Question: I have user control that includes 'OpenFileDialog' and 'PictureBox'. I use it in editable forms where the user is allowed to select and save image along with the other info. The problem that I met is that I need to set 'openFileDialog.Filter' and this Filter is actually the value of one my 'TextBox' which is named 'txtCode'.
Now I pass the 'txtCode.Text' on the 'Form_load' event but this is not good enough I need to get the value form the 'TextBox' when the user tries to open the 'File Dialog'. Because I use it as an 'User Control' :

And thus I can't catch the button click event. In fact I can only handle the user control click event, which is fired when I click anywhere outside the 'File Browse' button and the 'PictureBox' which ruins my workaround plan to handle the event and check if the sender is a 'Button'.
How can I pass the 'txtCode.Text' value when the 'OpenFileDialog' is opened or at least at a very close moment so I can work with the most current value?
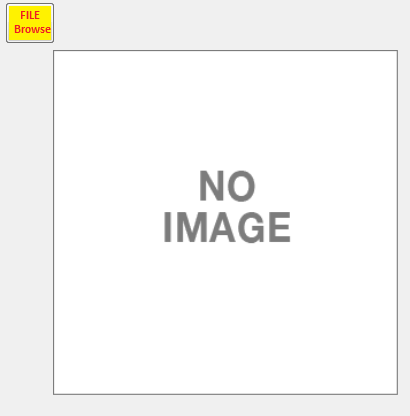
Answer: Start a 'background thread' just before opening the 'OpenFIleDialog'. In the background thread, search for available open file dialog box and set the value of filename. you can also click the open button automatically also. There are windows API to do this that can be used in .net.
Sample for FindWindow:
'''
**Calling Code:**
Thread thread2 = new Thread(new ThreadStart(MyClass.SelectFile));
thread2.IsBackground = true;
thread = thread2;
thread.Start();
**Class Code:**
[DllImport("user32.dll", SetLastError=true)]
private static extern IntPtr FindWindow(string lpClassName, string lpWindowName);
[DllImport("user32.dll", EntryPoint="FindWindow", SetLastError=true)]
private static extern IntPtr FindWindowByCaption(IntPtr ZeroOnly, string lpWindowName);
[DllImport("user32.dll", CharSet=CharSet.Auto, SetLastError=true)]
private static extern IntPtr FindWindowEx(IntPtr parentHandle, IntPtr childAfter, string lclassName, string windowTitle);
public void SelectFile(string filename)
{
Thread.Sleep(0x3e8);
IntPtr zero = IntPtr.Zero;
IntPtr parentHandle = IntPtr.Zero;
IntPtr child = new WinAPI(Process.GetCurrentProcess().MainWindowHandle, "#32770").GetChild();
while (child == IntPtr.Zero)
{
Application.DoEvents();
}
if (child != IntPtr.Zero)
{
zero = child;
parentHandle = FindWindowEx(zero, IntPtr.Zero, "ComboBoxEx32", "");
if (parentHandle != IntPtr.Zero)
{
parentHandle = FindWindowEx(parentHandle, IntPtr.Zero, "ComboBox", "");
if (parentHandle != IntPtr.Zero)
{
parentHandle = FindWindowEx(parentHandle, IntPtr.Zero, "Edit", "");
if (parentHandle != IntPtr.Zero)
{
SendMessage(parentHandle, 12, IntPtr.Zero, fileName);
parentHandle = FindWindowEx(zero, IntPtr.Zero, "Button", "&Open");
if (!(parentHandle == IntPtr.Zero))
{
SendMessage(parentHandle, 0xf5, IntPtr.Zero, "");
}
}
}
}
}
Thread.Sleep(0x7d0);
}
'''